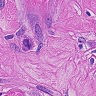
Metastatic tissue present: yes